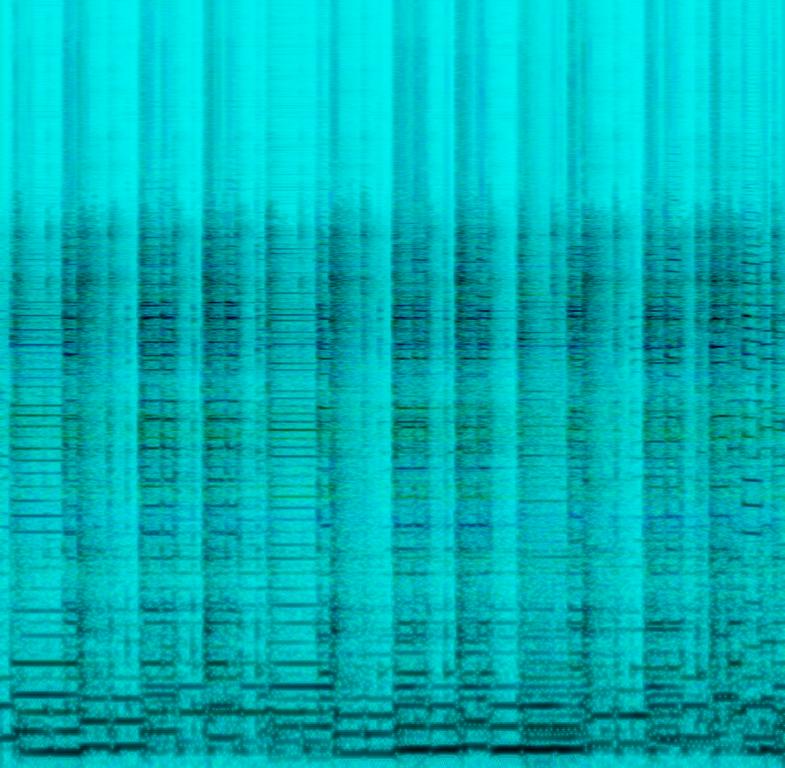
The low quality recording features an electric guitar melody played over a playback that consists of groovy bass, punchy snare and shimmering cymbals. At the end of the loop, there is a flat male vocal talking. It sounds groovy, fun and the recording is noisy and slightly distorted.